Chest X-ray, AP view. Patient: 68 years old, sex M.
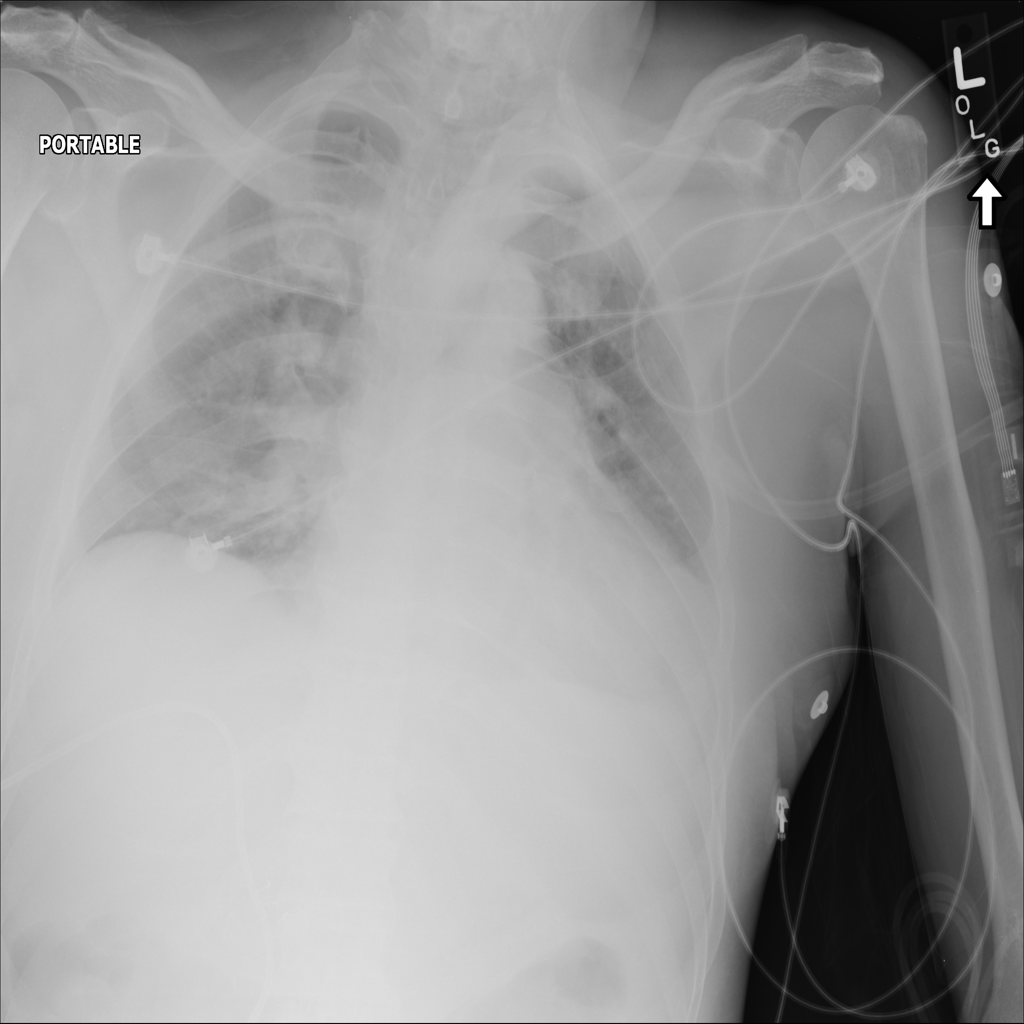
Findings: No Finding